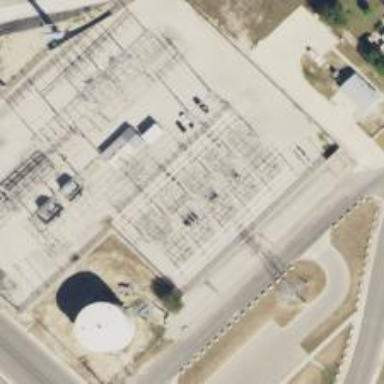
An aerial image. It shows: Outdoor power substation. The substation is at the transmission level. It is surrounded by fence.